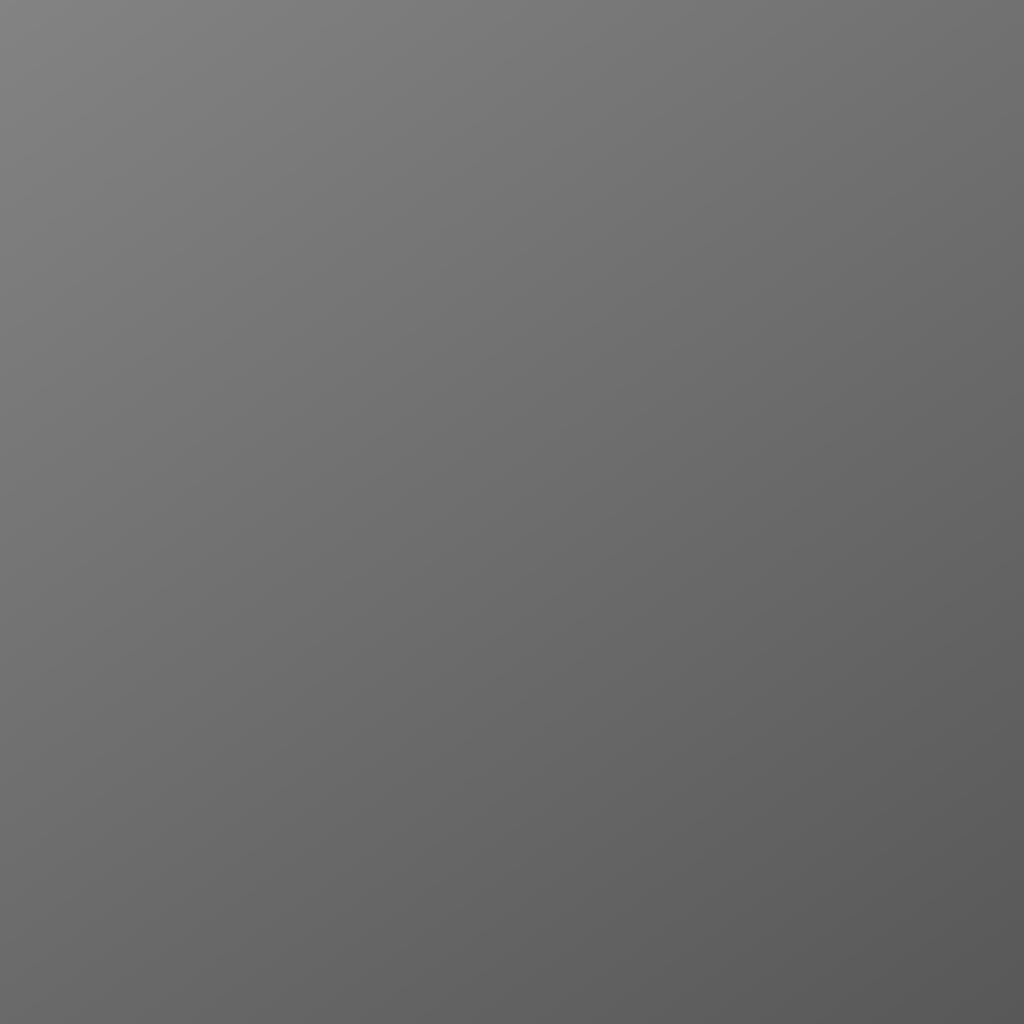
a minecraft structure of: Basic Raised Ranch bad low quality